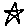
Label: star